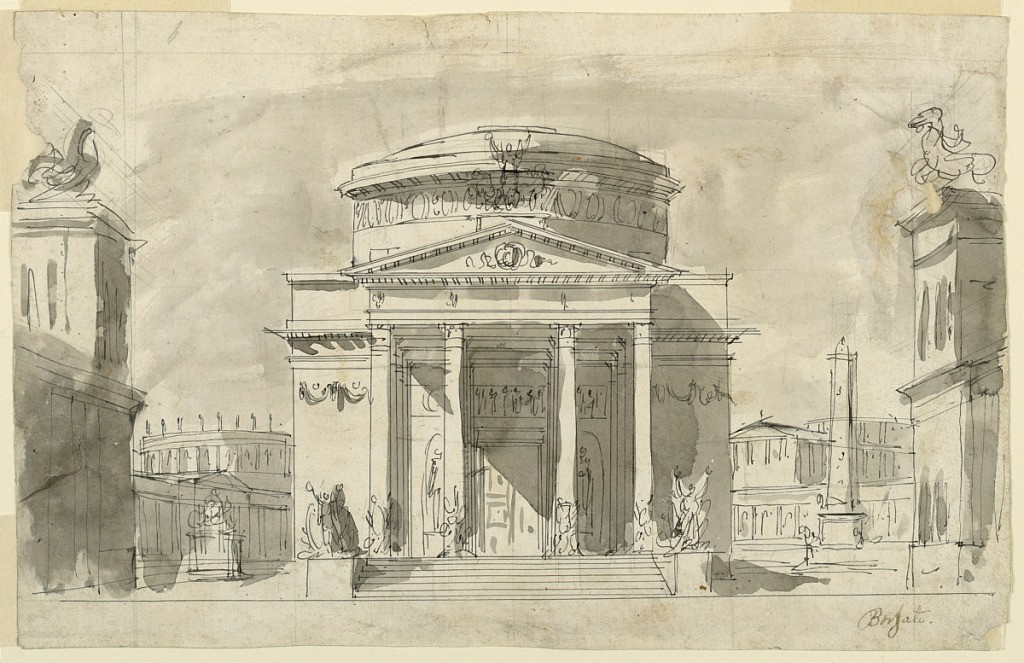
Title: Stage Design, Group of Antique Buildings
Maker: Giuseppe Borsato, Italian, 1770 - 1840
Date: ca. 1800
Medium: Pen and ink, graphite, brush and sepia wash on paper; verso: graphite
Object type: Drawing
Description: Horizontal rectangle. Group of antique buildings. At center, square building with flat cupola. Verso: architectural sketch.